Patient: sex F, age 33
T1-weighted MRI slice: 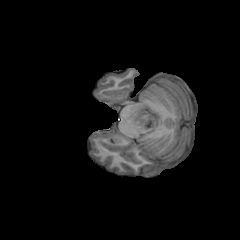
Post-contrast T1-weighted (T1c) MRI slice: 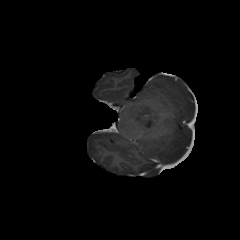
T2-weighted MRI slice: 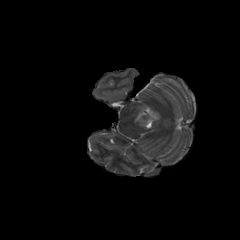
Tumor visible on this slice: yes
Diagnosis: Glioblastoma, IDH-wildtype
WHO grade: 4